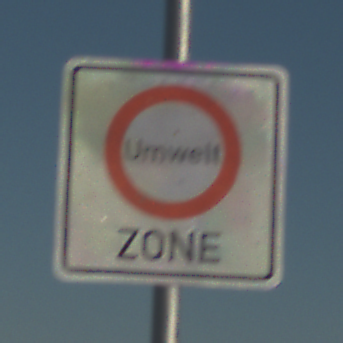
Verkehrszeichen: BeginnUmweltzone
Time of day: SunriseSunset
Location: Outdoor (Nature)
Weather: Clear
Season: NotSpecified
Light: Natural